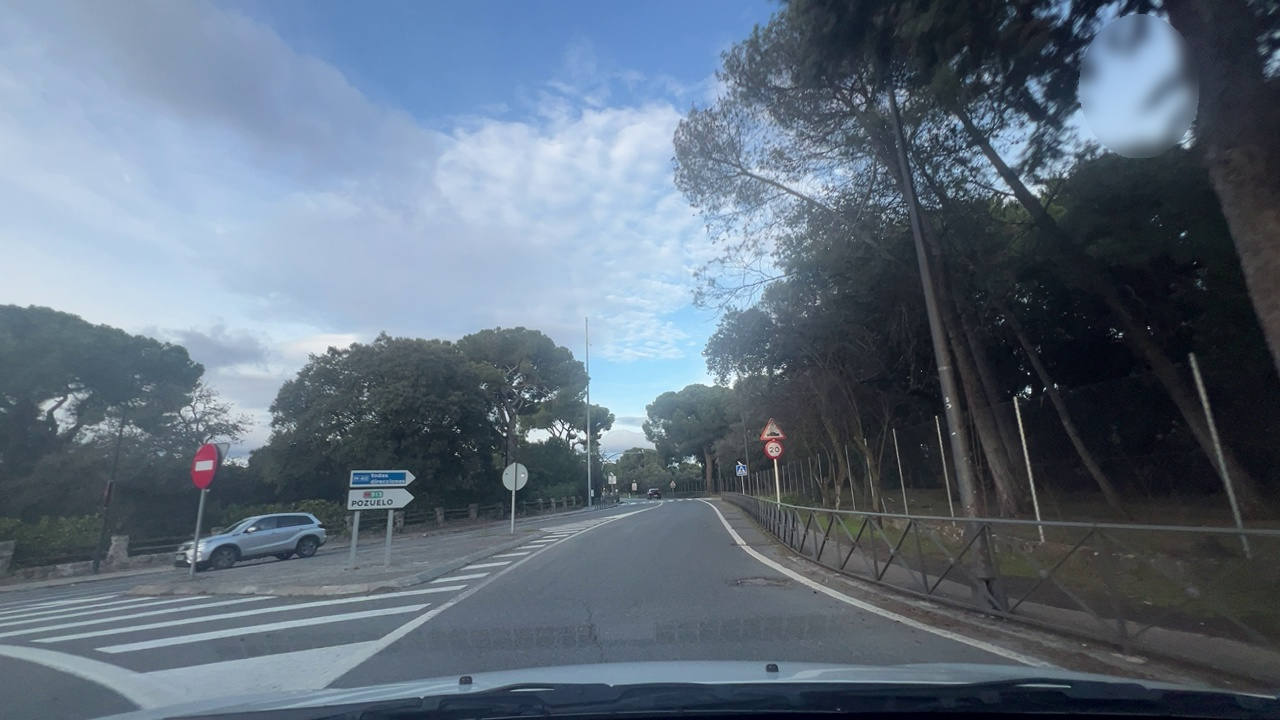
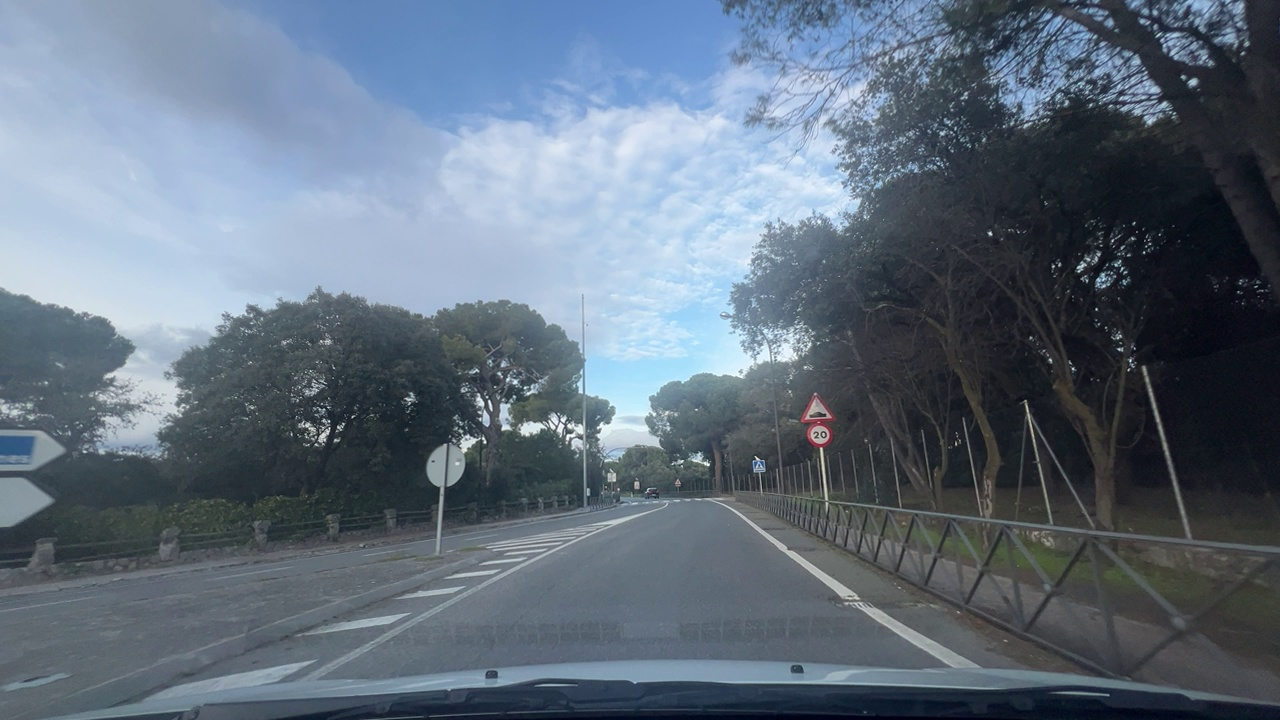
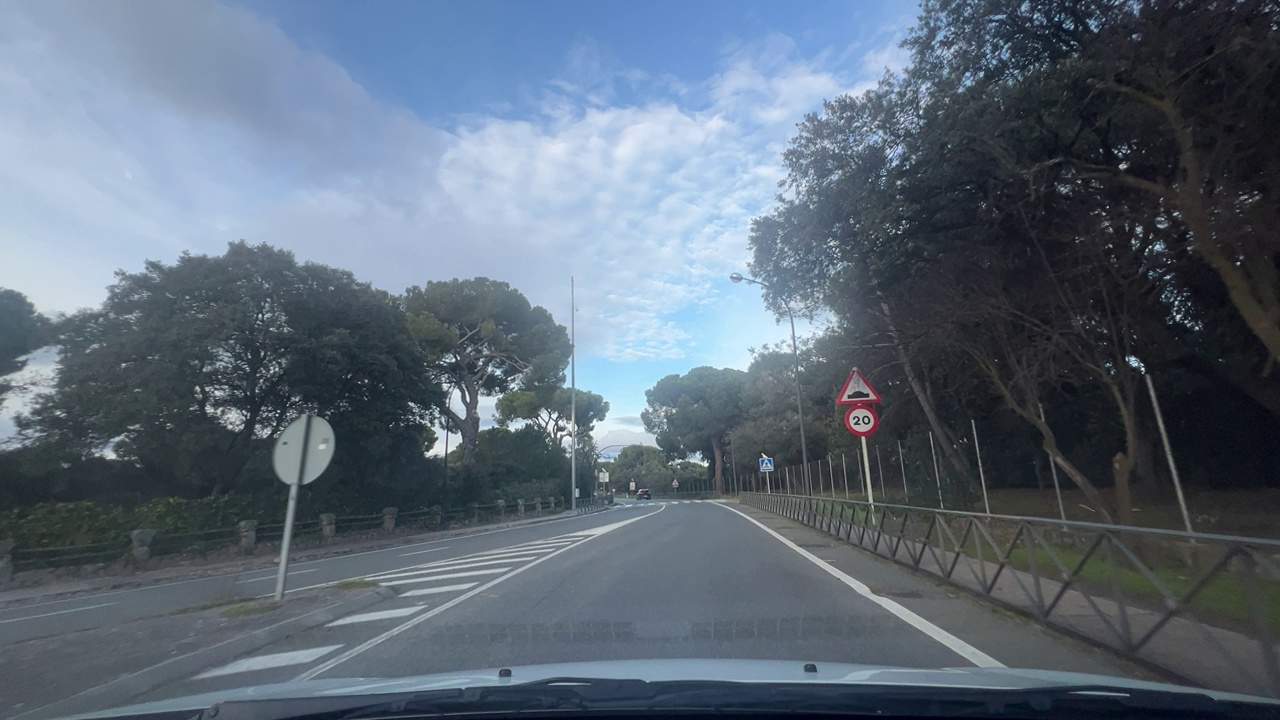
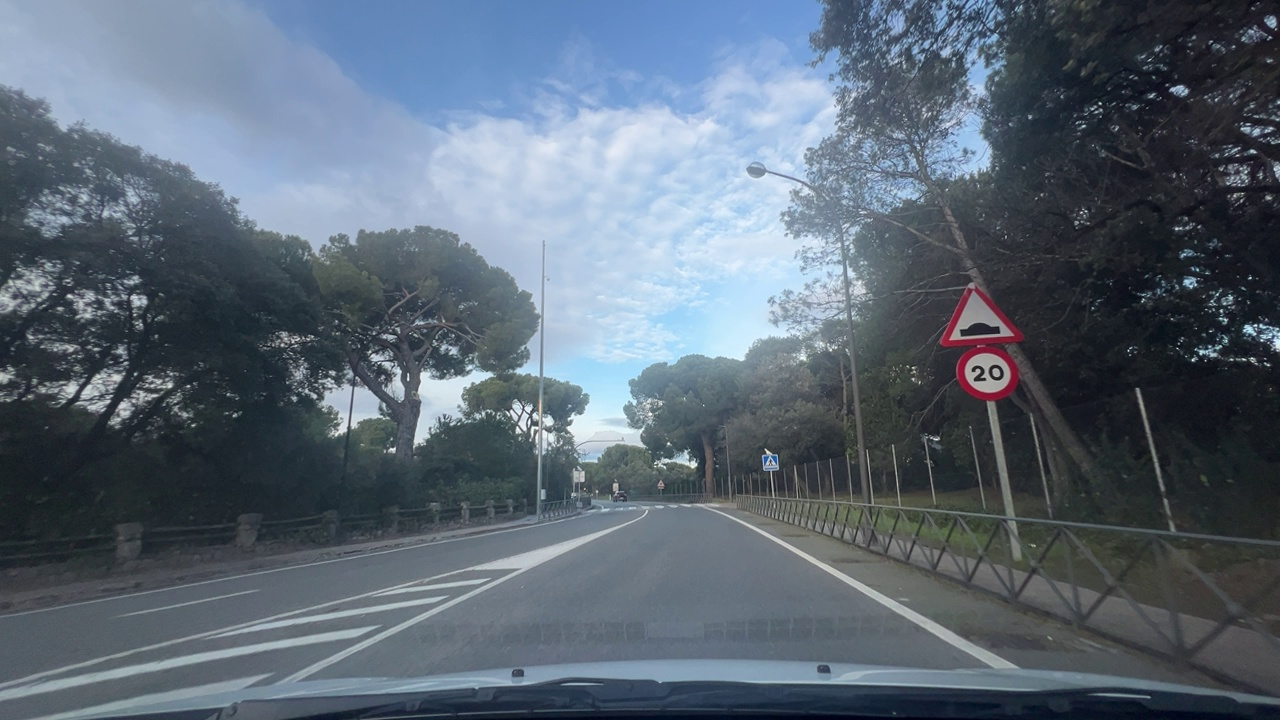
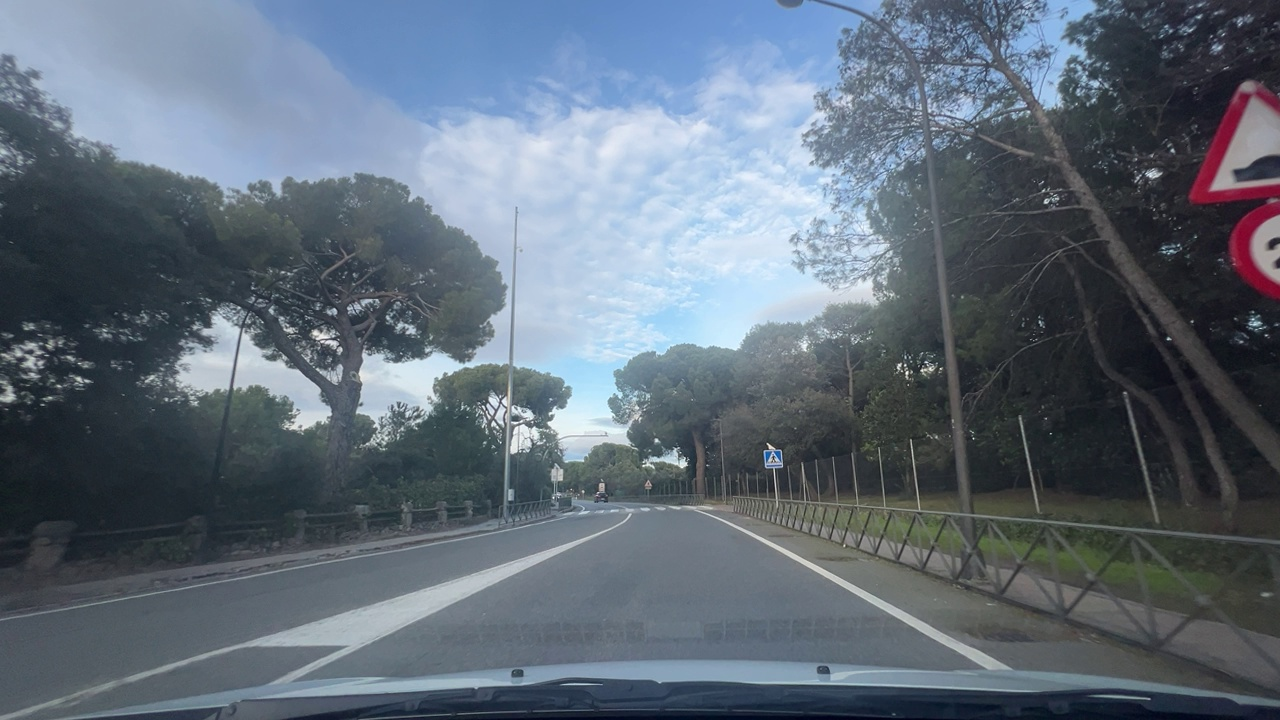
Situation: Speed limit adaptation
Question: Are multiple speed limit signs with different values visible?
Answer: No
Reasoning: Only one speed limit sign is visible ahead

Situation: Speed limit adaptation
Question: Is there a speed limit sign regulating the ego lane?
Answer: Yes
Reasoning: A speed limit sign is positioned on the roadside facing the ego direction of travel.

Situation: Speed limit adaptation
Question: What speed value is displayed on the visible speed limit sign?
Answer: 20
Reasoning: The visible speed limit sign displays 20 km/h.

Situation: Speed limit adaptation
Question: Is the ego vehicle traveling on a highway?
Answer: No
Reasoning: The ego vehicle is travelling in an urban road with a speed bump ahead

Situation: Speed limit adaptation
Question: Is the ego vehicle entering or exiting a highway?
Answer: No
Reasoning: The ego vehicle is not entering or exiting a highway

Situation: Speed limit adaptation
Question: Are speed bumps, crosswalks, or construction-related obstacles present in the ego lane?
Answer: Yes
Reasoning: A speed bump and pedestrian crossing is visible ahead